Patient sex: M
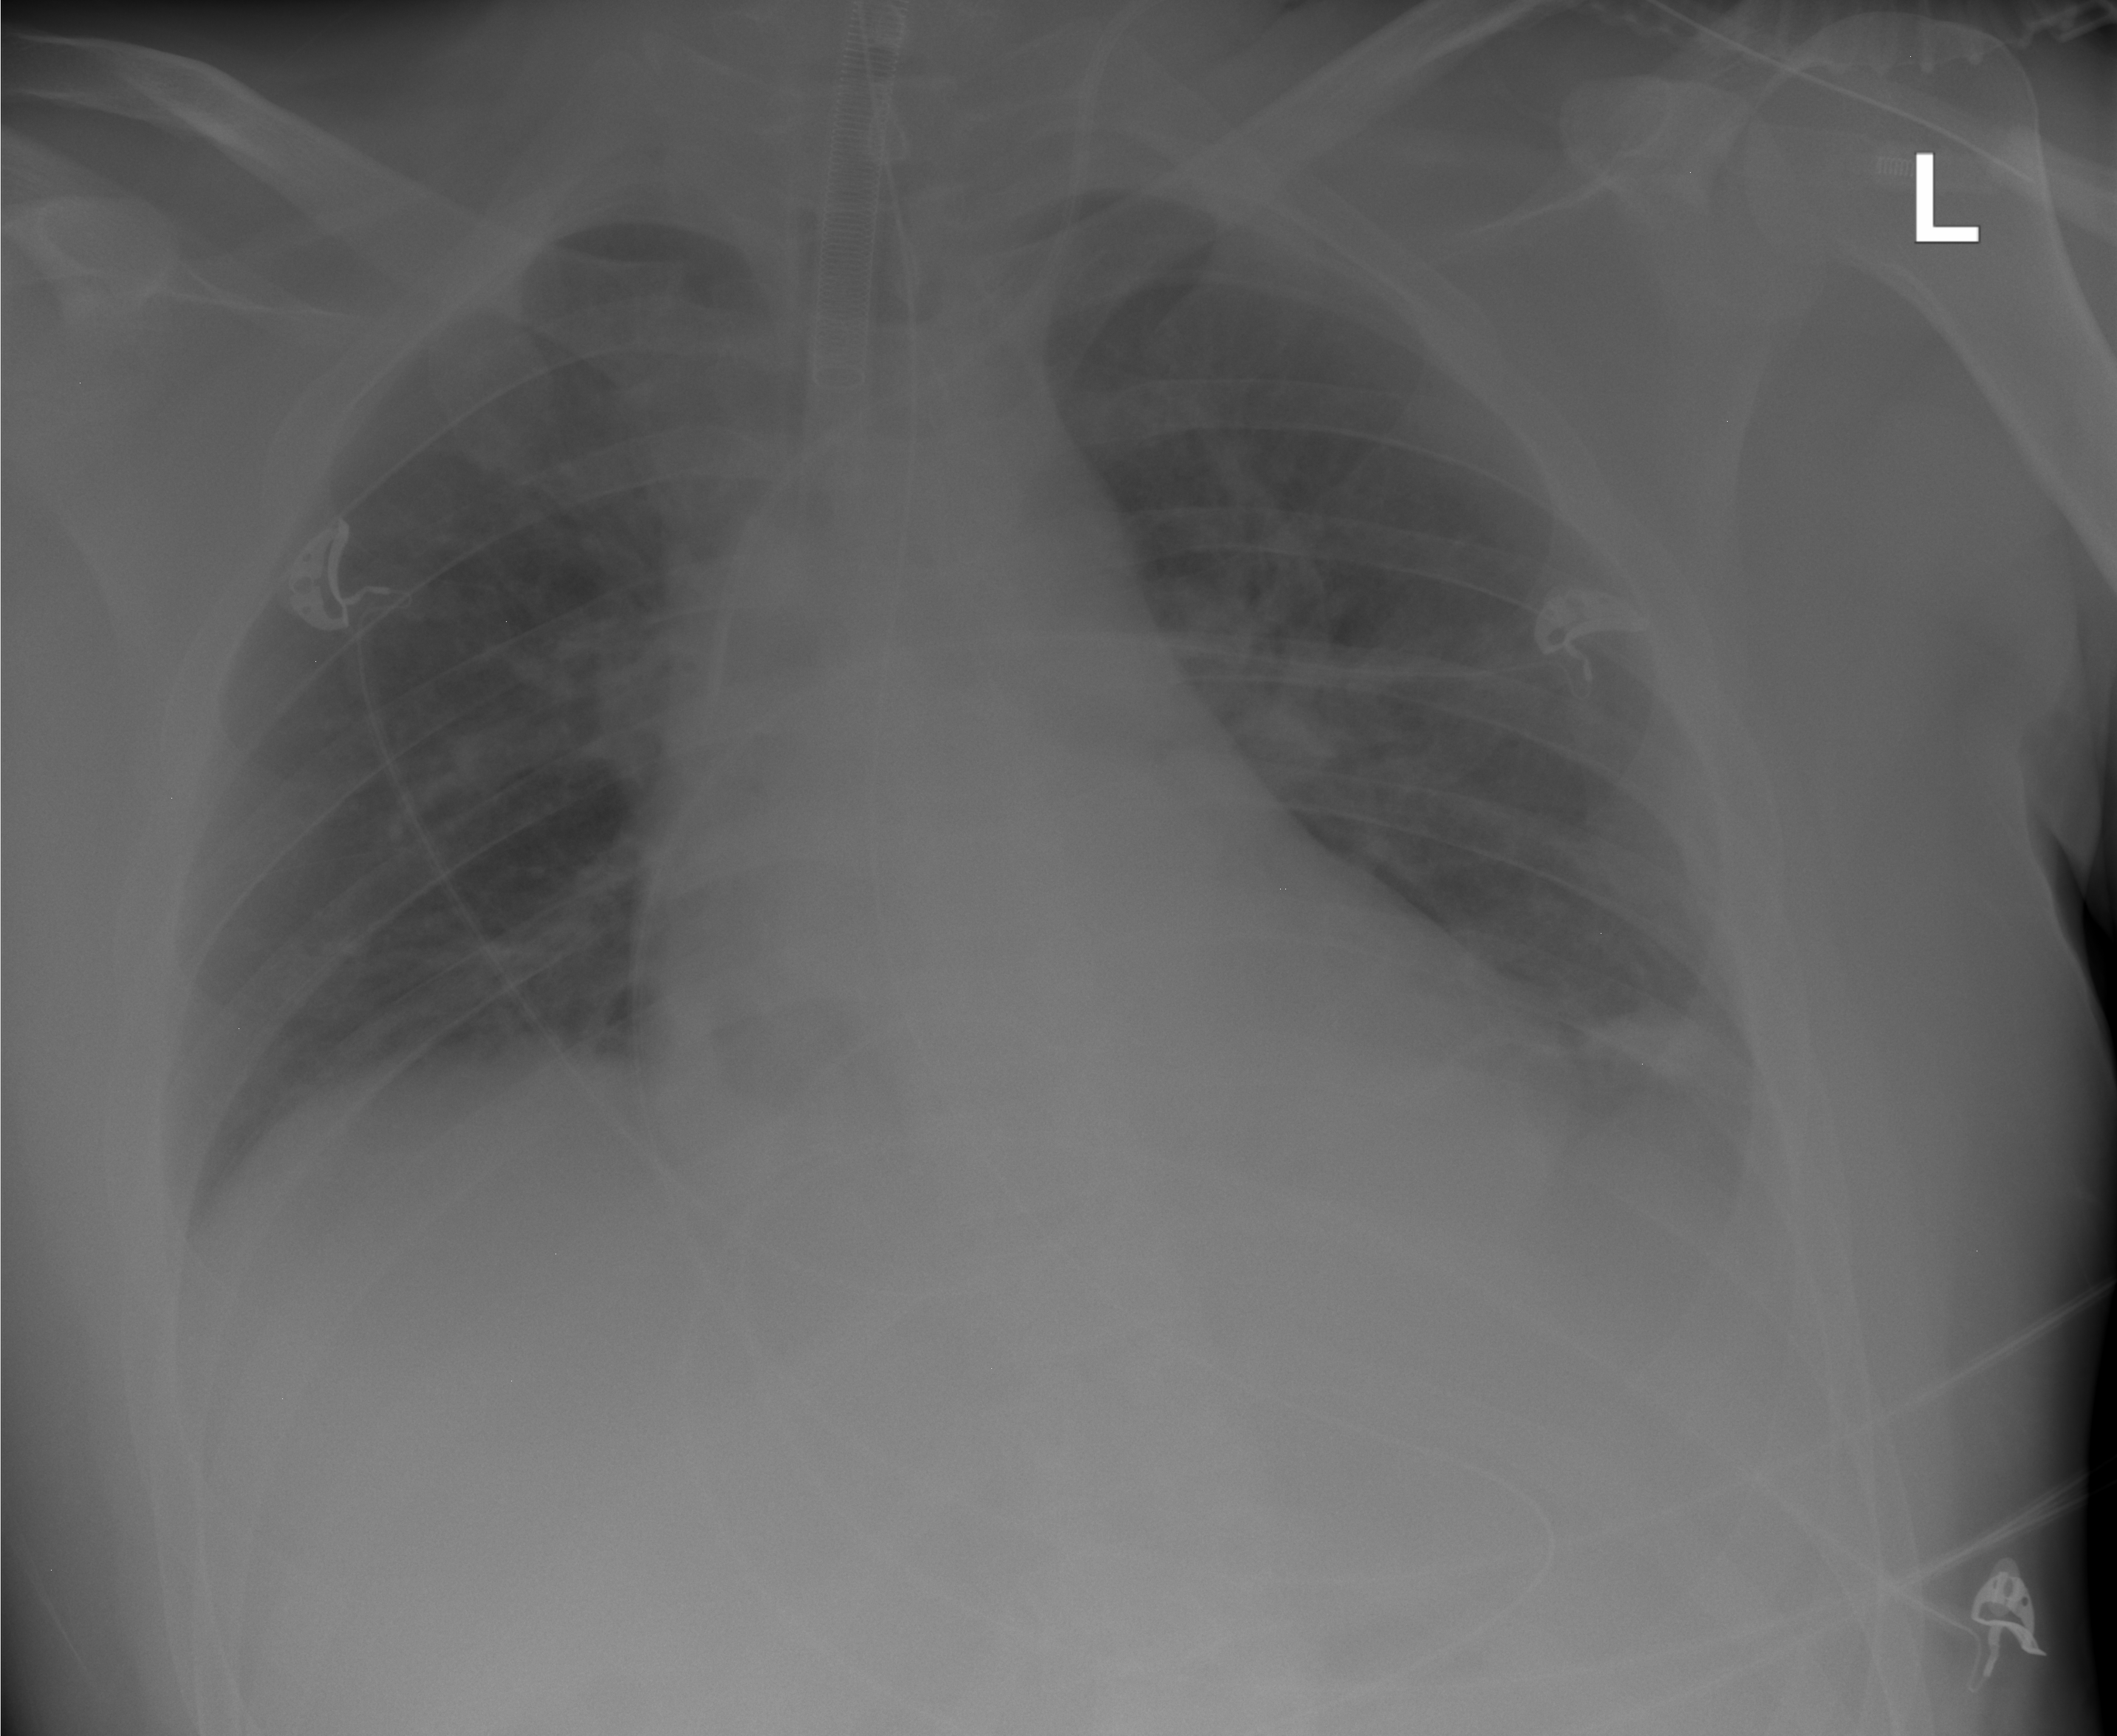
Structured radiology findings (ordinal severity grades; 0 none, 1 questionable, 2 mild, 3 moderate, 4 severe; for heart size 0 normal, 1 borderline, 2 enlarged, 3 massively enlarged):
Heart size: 2
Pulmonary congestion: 0
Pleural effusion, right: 0
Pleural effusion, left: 2
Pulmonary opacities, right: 0
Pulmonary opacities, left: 2
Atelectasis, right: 0
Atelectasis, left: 2